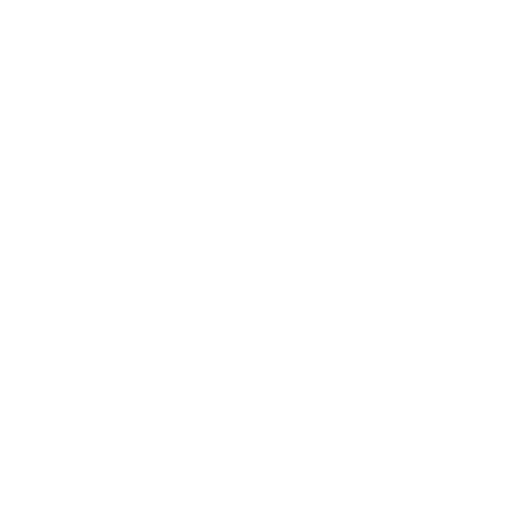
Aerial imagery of cape in Alaska named Point Espada containing only unknown